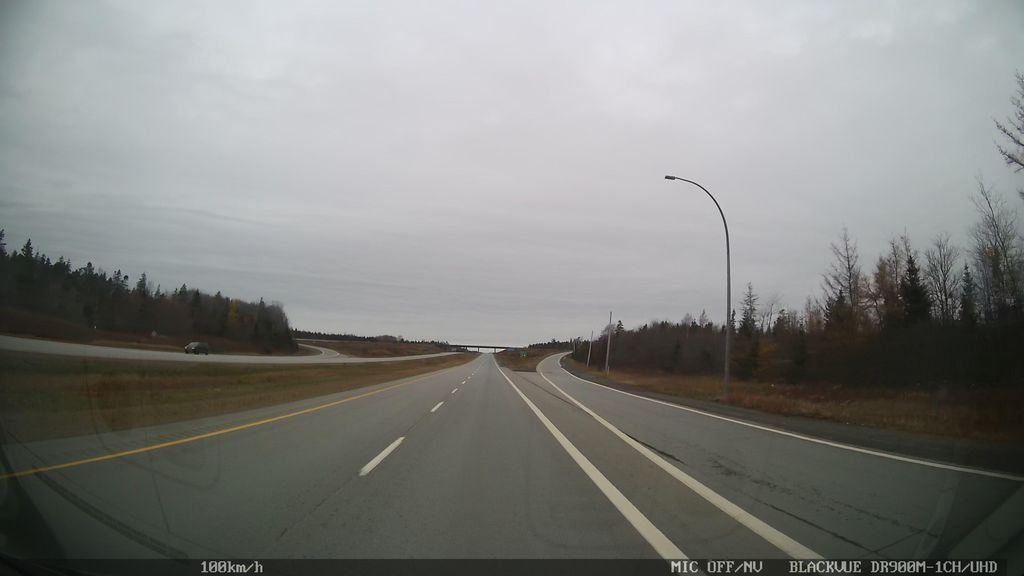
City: halifax